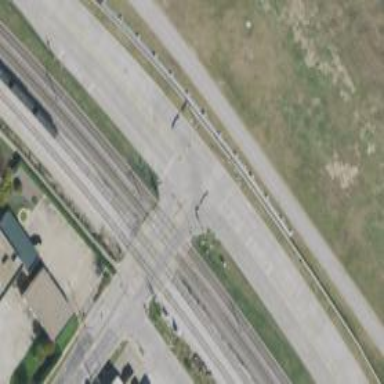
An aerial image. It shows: Railway crossing.